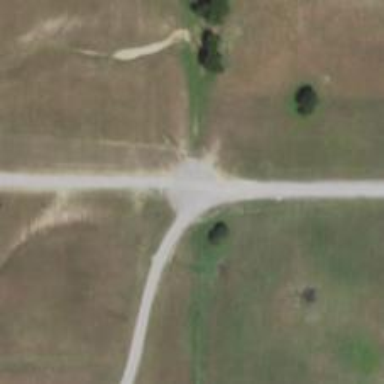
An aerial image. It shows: Turning circle on the road.